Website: macys
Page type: customer-info-address
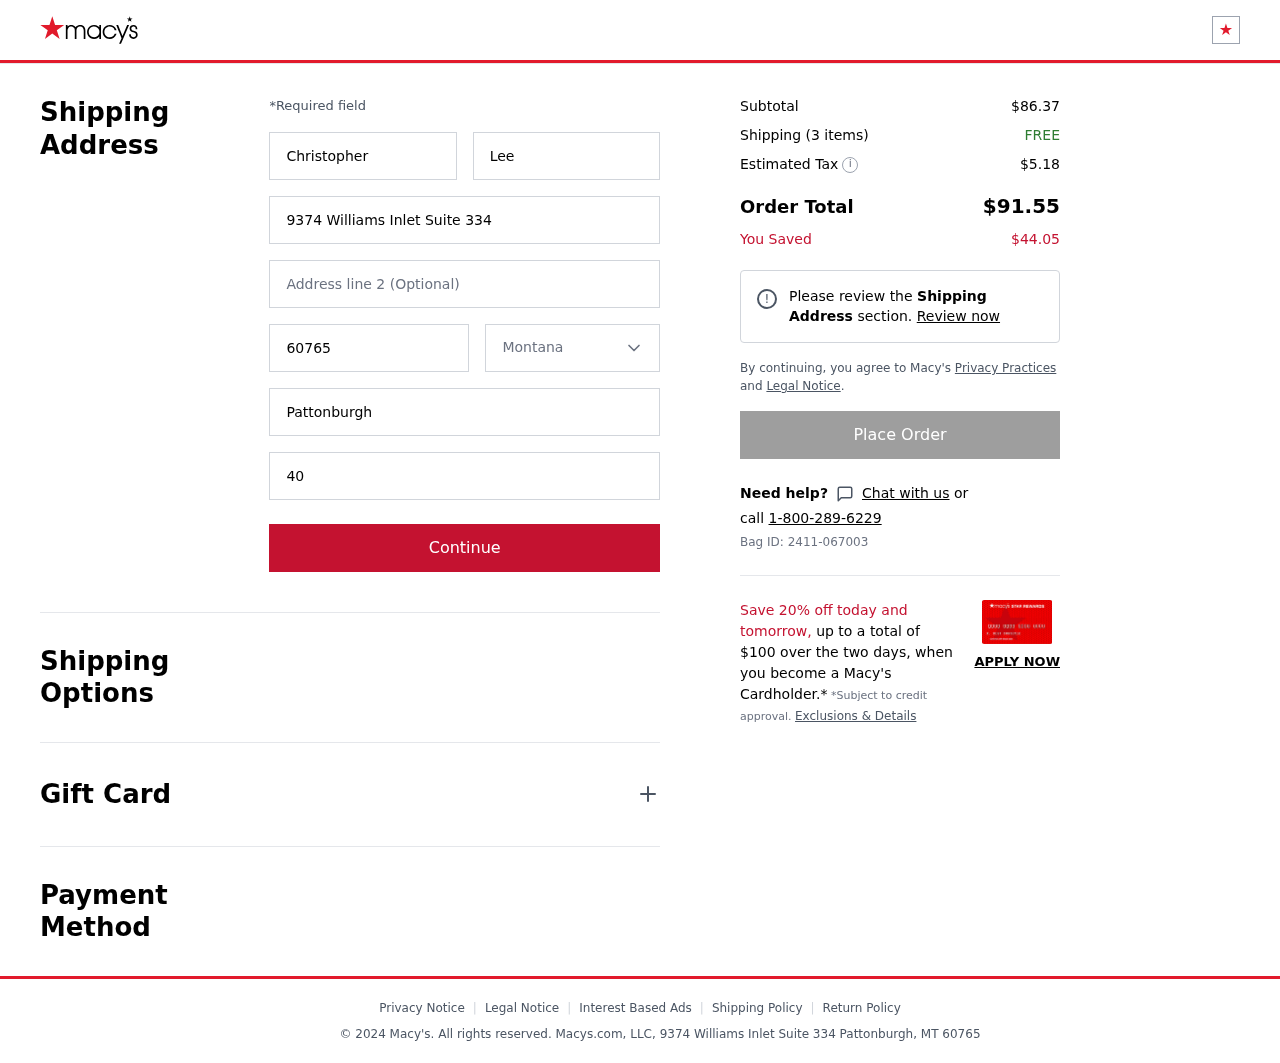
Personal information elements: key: PII_CITY
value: Pattonburgh
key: PII_FIRSTNAME
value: Christopher
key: PII_LASTNAME
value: Lee
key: PII_PHONE
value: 4025257277
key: PII_POSTCODE
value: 60765
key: PII_STATE
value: Montana
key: PII_STREET
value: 9374 Williams Inlet Suite 334
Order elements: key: ORDER_SUBTOTAL
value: $86.37
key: ORDER_NUM_ITEMS
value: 3
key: ORDER_SHIPPING_COST
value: FREE
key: ORDER_TAX
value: $5.18
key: ORDER_TOTAL
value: $91.55
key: ORDER_SAVINGS
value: $44.05
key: ORDER_BAG_ID
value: Bag ID: 2411-067003